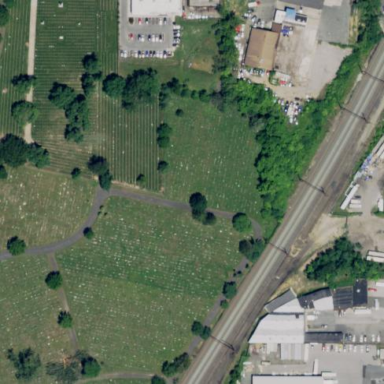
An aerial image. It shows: Sector in the cemetery.